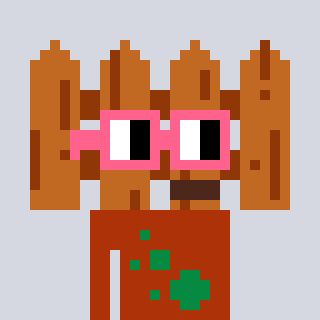
a pixel art character with square pink glasses, a fence-shaped head and a hotbrown-colored body on a cool background